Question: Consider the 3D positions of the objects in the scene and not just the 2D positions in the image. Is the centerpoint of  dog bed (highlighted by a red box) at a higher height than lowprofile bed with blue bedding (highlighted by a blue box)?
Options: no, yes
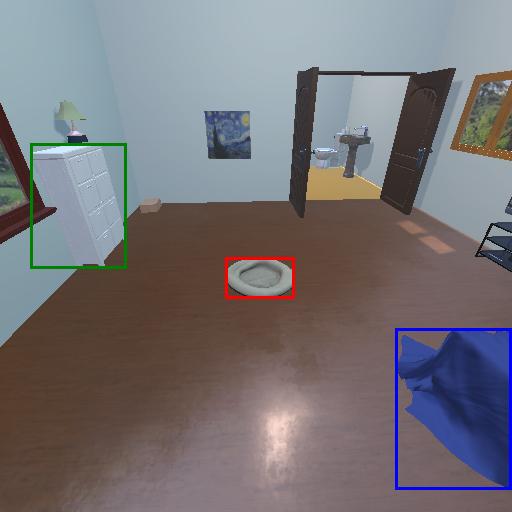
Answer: no